A scalogram (wavelet time-scale view) of one vibration snapshot from a rotating machine is shown. Determine the machine's mechanical condition. Answer with exactly one of: normal, misalignment, unbalance, looseness.
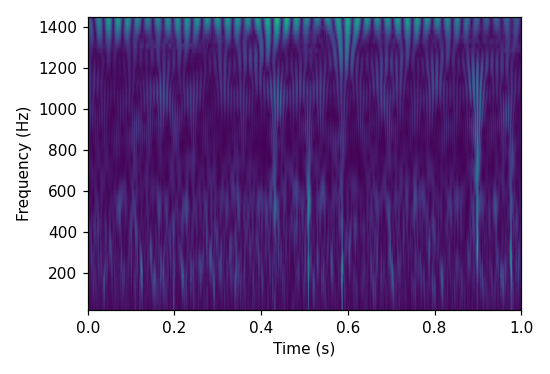
Answer: unbalance